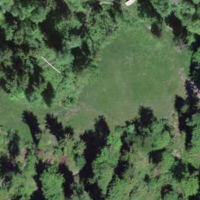
EUNIS habitat code: 41
Species observed at this site:
Lampyris noctiluca